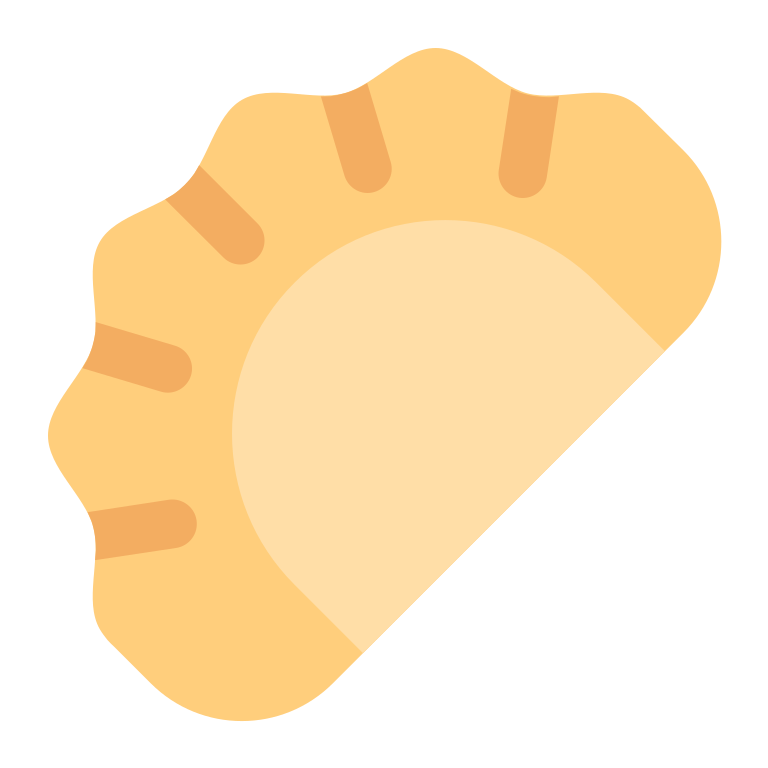
dumpling flat